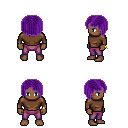
a pixel art fantasy rpg character, male body template, human, dark skin, brown long-sleeve shirt, magenta pants, purple pageboy hairstyle, bracelets, four views (front, back, left, right), 2x2 character sprite sheet, small pixel art, hard edges, no anti-aliasing